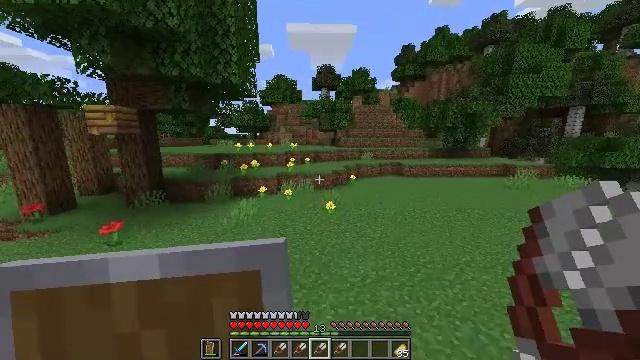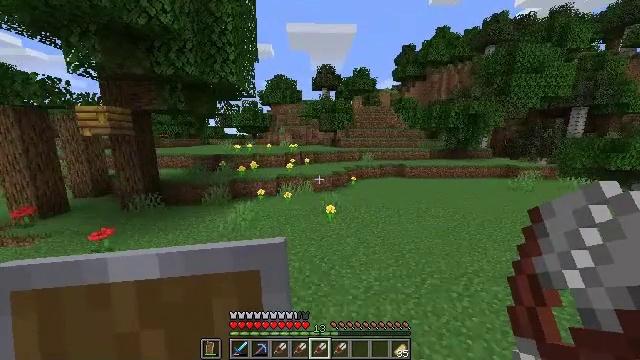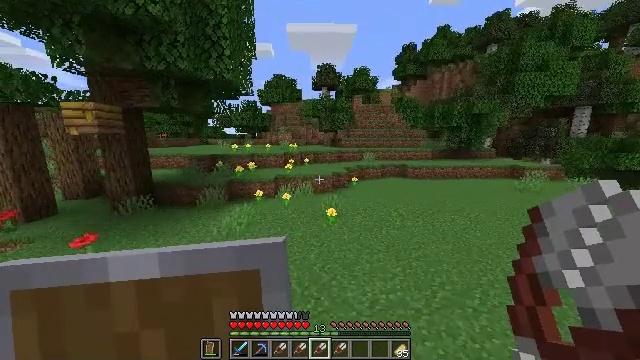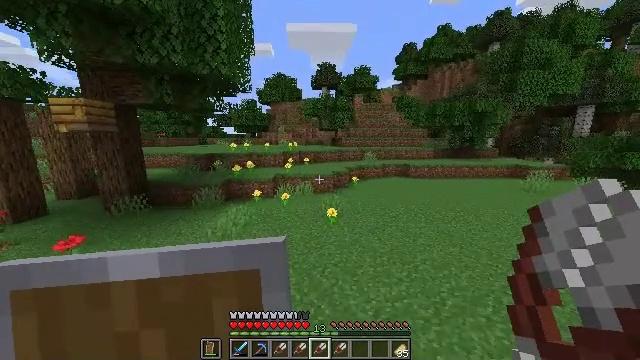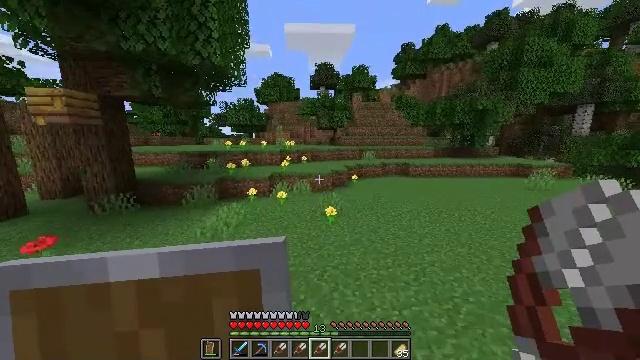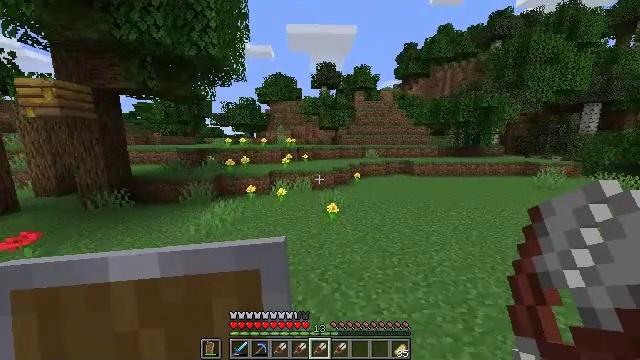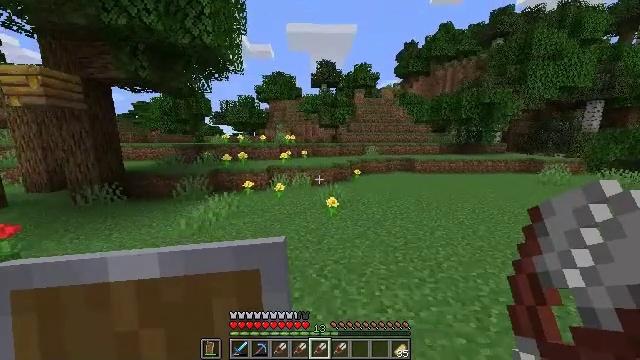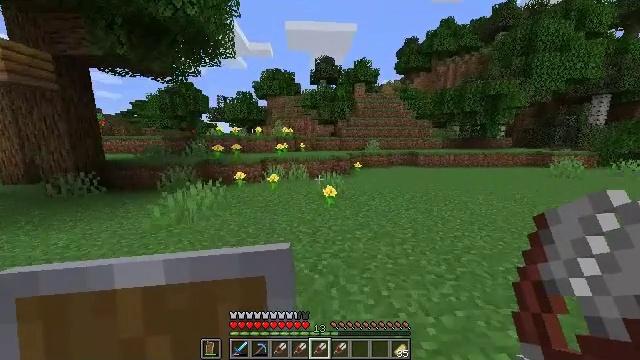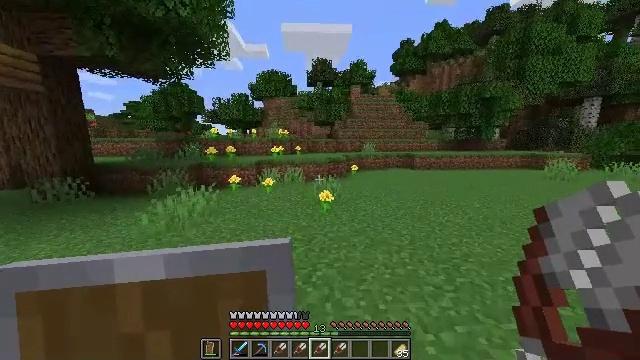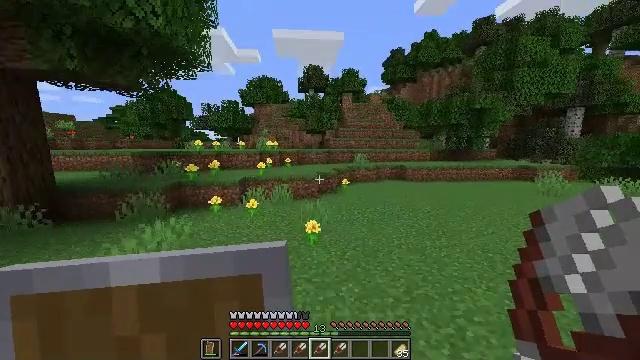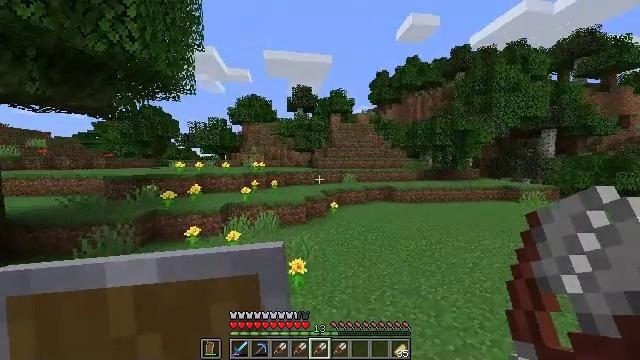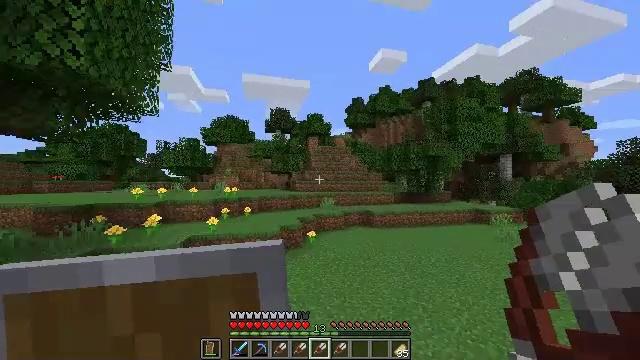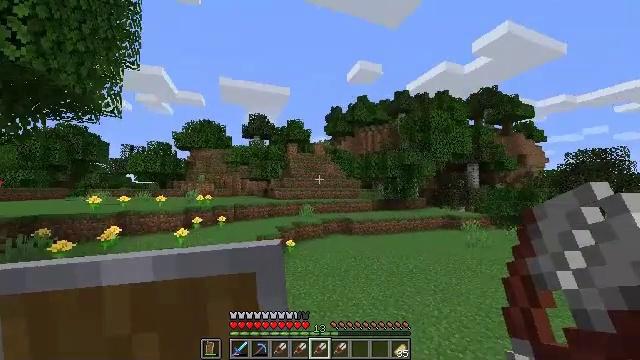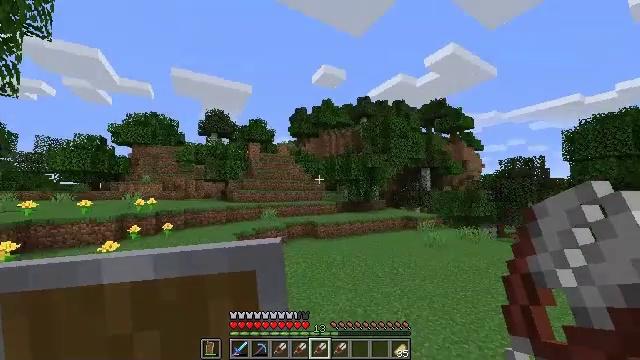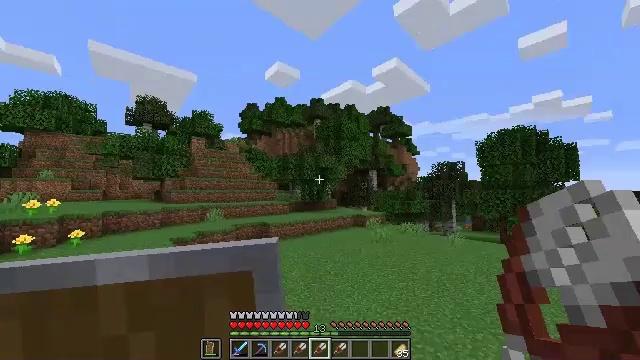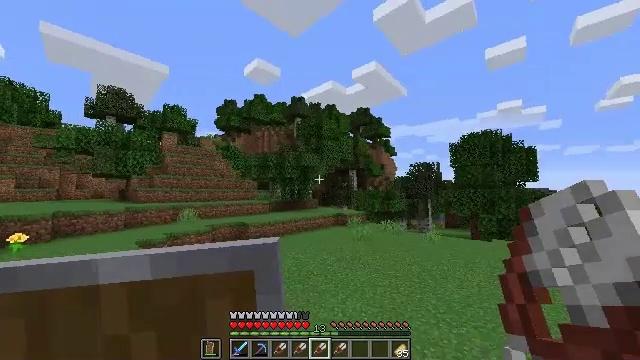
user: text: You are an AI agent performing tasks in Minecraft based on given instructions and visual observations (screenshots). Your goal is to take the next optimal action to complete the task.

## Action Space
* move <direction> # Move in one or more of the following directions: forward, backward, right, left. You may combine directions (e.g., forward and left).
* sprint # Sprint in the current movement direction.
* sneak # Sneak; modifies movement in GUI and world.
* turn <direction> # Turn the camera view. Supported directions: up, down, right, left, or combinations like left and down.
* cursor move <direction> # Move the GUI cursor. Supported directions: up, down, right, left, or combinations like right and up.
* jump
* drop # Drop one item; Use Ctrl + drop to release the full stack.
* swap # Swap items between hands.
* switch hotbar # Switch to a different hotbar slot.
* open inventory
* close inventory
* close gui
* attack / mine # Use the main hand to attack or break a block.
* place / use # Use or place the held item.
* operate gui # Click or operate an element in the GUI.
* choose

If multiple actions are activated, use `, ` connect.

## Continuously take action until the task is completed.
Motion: motion action
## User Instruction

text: Gather birch leaves using hands or shears.
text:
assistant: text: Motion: move forward, jump
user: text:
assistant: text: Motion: move forward, jump
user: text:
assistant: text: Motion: move forward, jump
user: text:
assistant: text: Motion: move forward and move right, jump
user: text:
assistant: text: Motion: move forward and move right, jump
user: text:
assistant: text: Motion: move forward and move right, jump
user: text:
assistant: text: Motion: move forward and move right, jump
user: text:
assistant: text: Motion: move forward and move right, jump
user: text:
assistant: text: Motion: move forward, turn right and up, jump
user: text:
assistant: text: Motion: move forward, turn right and up, jump
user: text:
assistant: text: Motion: move forward, turn right and up, jump
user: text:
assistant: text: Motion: move forward, turn right and up, jump
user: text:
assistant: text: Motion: move forward, turn right, jump
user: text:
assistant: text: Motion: move forward, turn right, jump
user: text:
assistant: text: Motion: move forward, turn right, jump
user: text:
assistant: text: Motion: move forward, jump
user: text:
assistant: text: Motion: move forward, jump
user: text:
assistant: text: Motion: move forward, jump
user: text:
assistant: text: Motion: move forward, jump
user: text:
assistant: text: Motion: move forward, jump
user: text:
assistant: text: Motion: move forward, jump
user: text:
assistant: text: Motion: move forward, jump
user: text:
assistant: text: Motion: move forward, jump
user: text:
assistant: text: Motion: move forward, jump
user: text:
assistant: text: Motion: move forward, jump
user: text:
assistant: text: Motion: move forward, jump
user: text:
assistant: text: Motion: move forward, jump
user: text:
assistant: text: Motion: move forward, jump
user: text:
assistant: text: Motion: move forward, jump
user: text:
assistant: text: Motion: move forward, jump